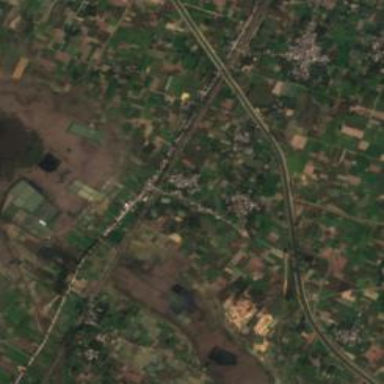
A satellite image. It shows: Small hamlet.